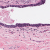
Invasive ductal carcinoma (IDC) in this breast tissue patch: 0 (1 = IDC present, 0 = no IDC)